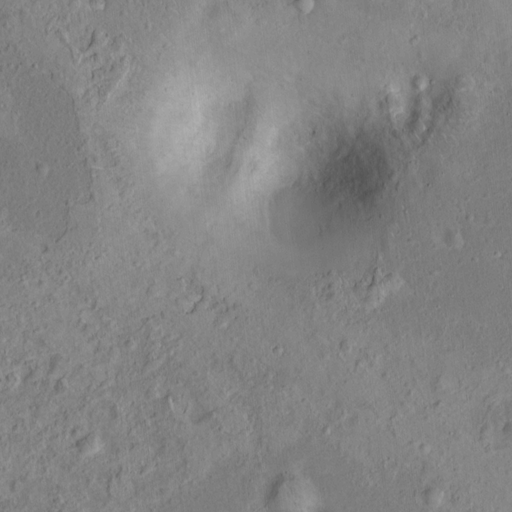
Objects detected: cone